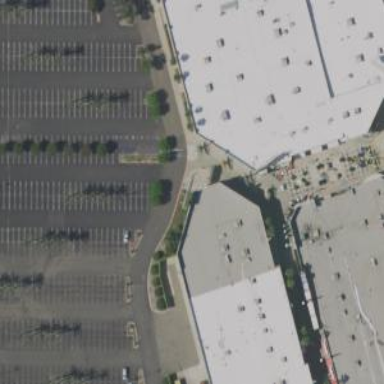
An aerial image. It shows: Retail building.